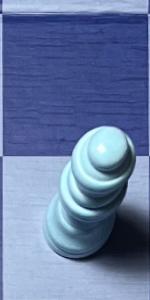
Label: Queen_White